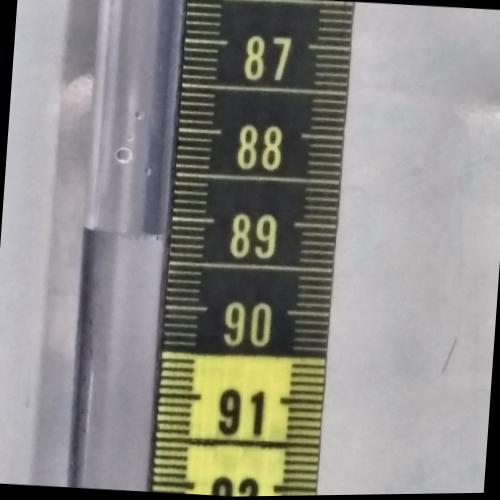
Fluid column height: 89.2 cm